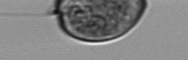
Label: Prorocentrum